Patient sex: M
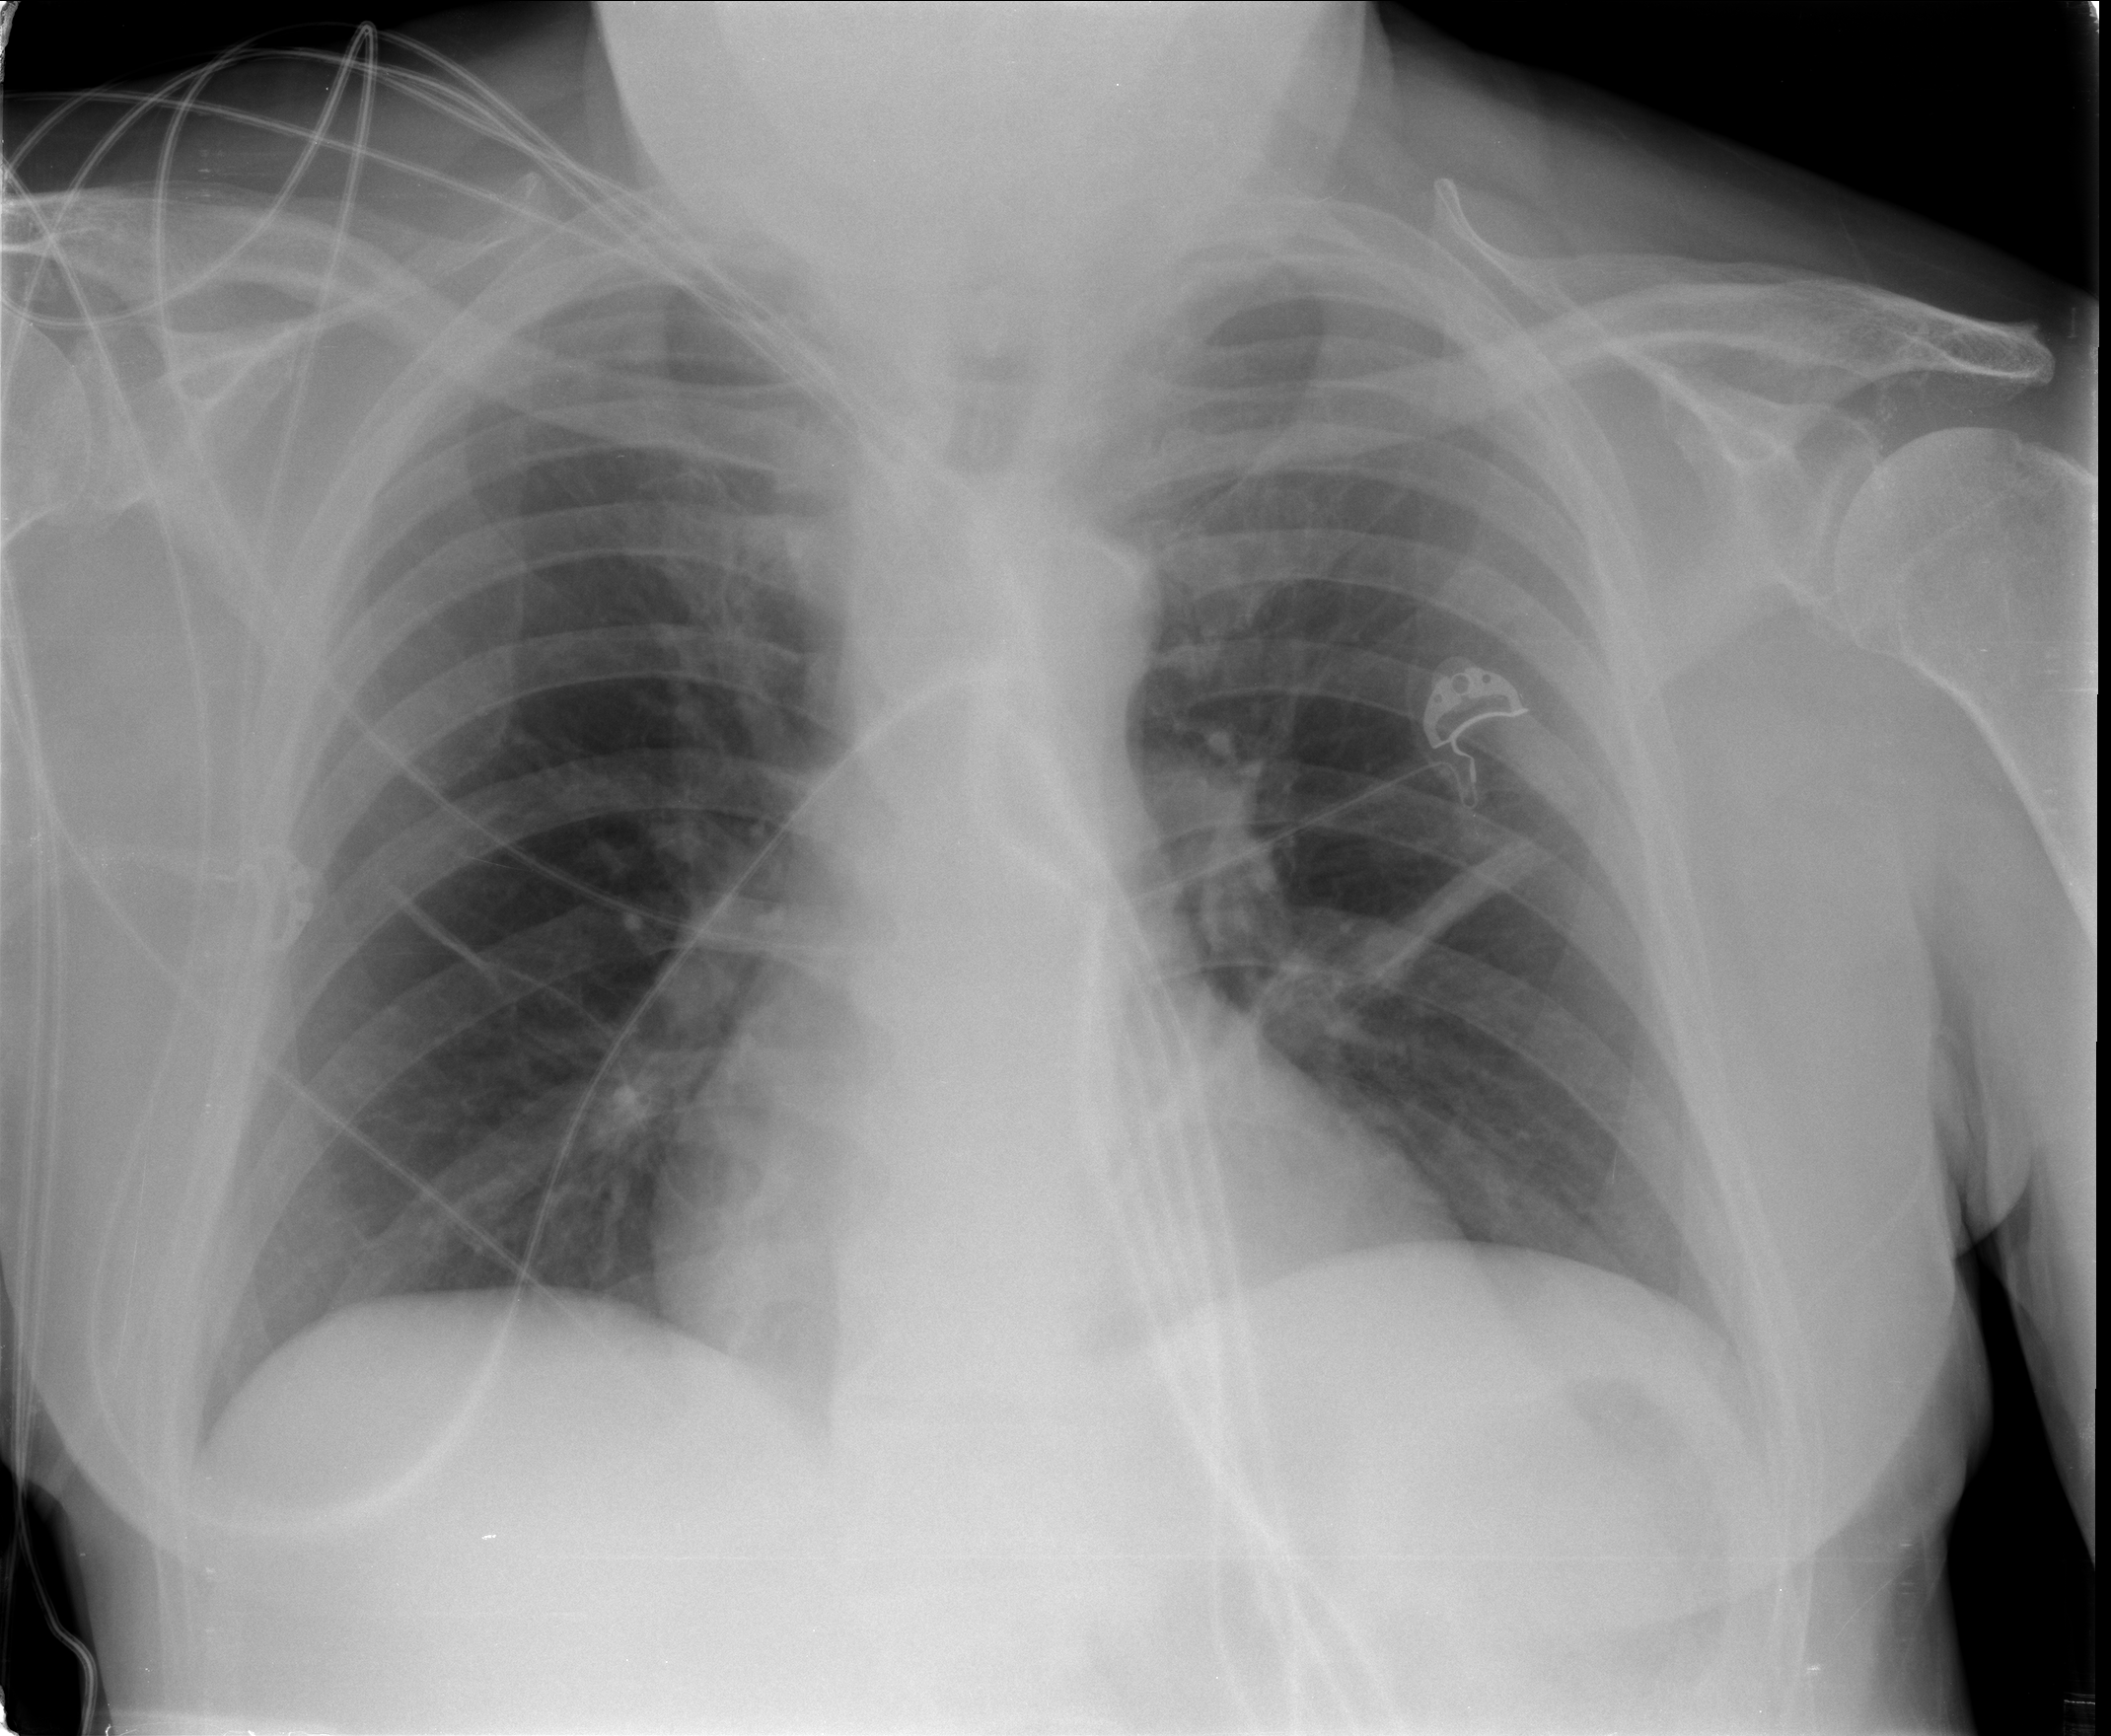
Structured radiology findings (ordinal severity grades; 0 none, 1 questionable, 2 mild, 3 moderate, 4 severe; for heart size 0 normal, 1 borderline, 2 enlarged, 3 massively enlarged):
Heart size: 0
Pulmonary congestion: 0
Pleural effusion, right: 0
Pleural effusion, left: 0
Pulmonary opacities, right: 0
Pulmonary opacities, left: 0
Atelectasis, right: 0
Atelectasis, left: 1